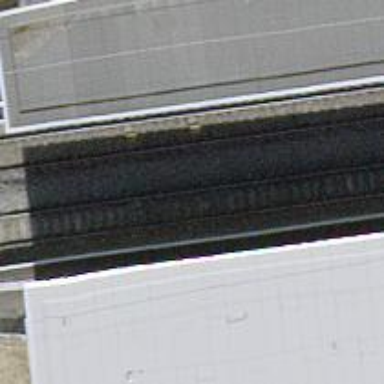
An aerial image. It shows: Public transport stop position along the railway.